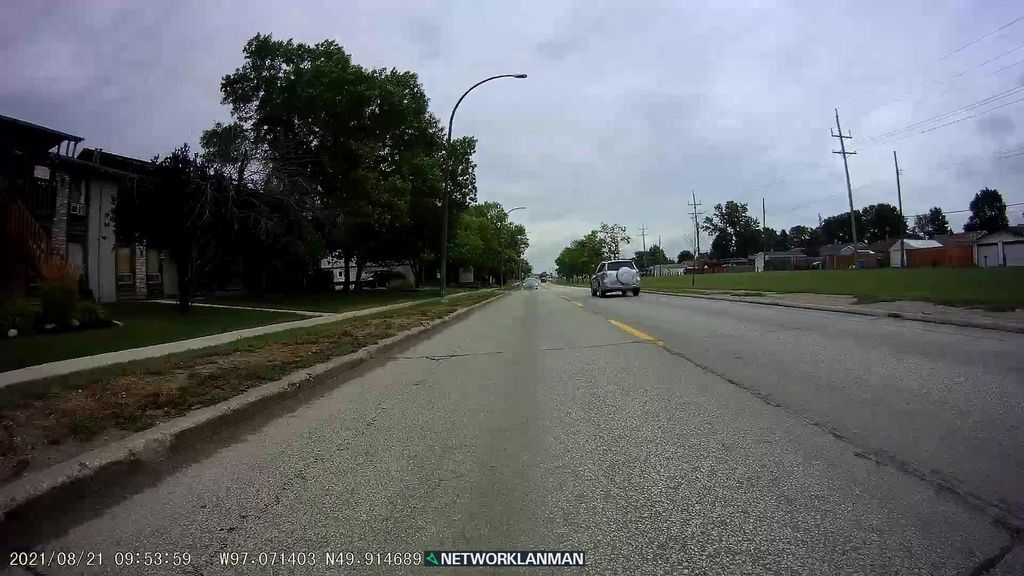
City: winnipeg